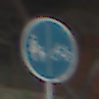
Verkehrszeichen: GetrennterRadUndGehwegRadwegRechts
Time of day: Midday
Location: Roofed (Special)
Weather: Overcast
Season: NotSpecified
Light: Natural